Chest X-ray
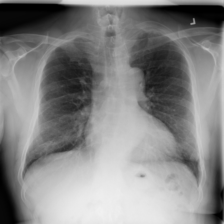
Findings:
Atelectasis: positive
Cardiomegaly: negative
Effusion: negative
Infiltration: positive
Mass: negative
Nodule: negative
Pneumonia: negative
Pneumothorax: negative
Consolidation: negative
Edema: negative
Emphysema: negative
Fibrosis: negative
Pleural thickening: negative
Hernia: negative